Field crop: maize
Growth stage: 2
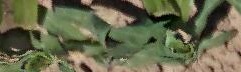
Species: maize